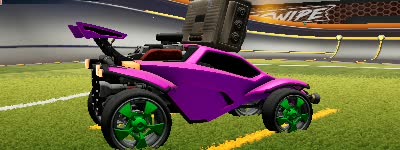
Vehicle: octane